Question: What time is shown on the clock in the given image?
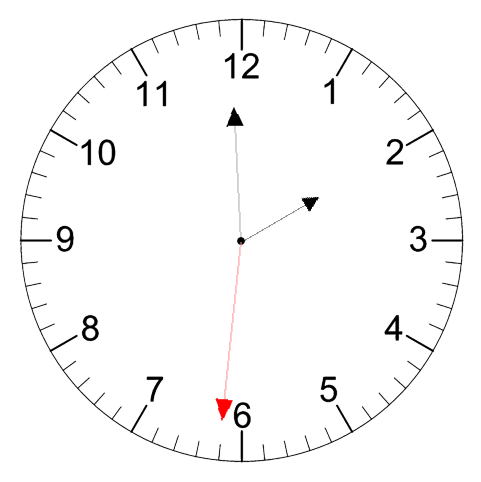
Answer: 01:59:31